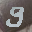
Label: 9